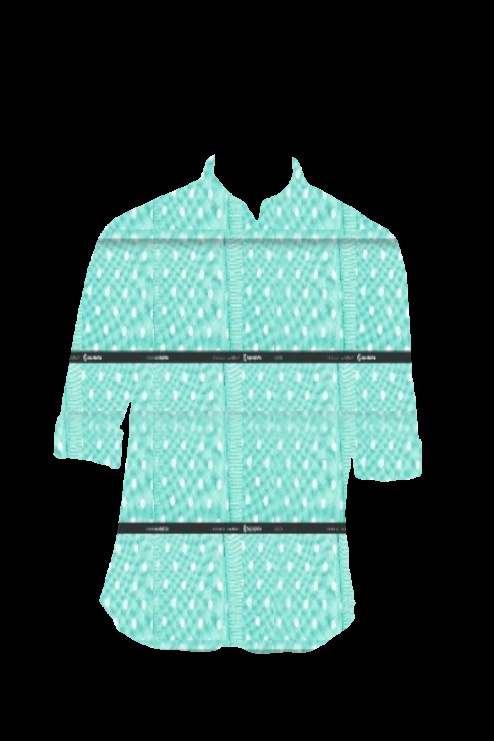
mint green kalimba tee